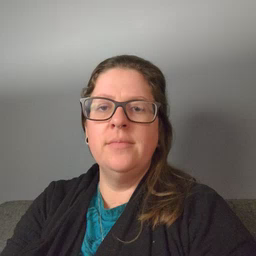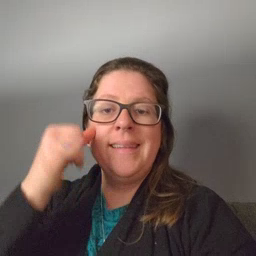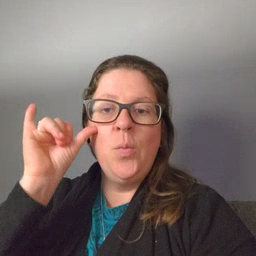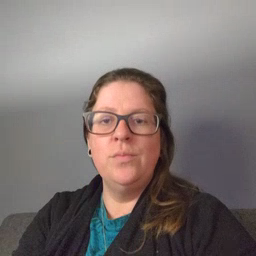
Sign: cow